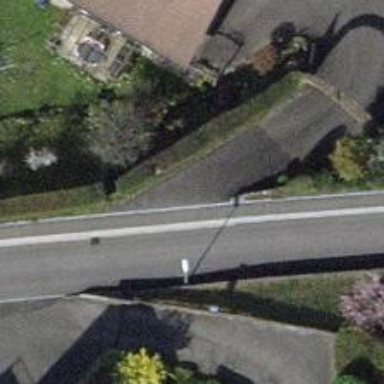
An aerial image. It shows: Unmarked crossing on asphalt footway.